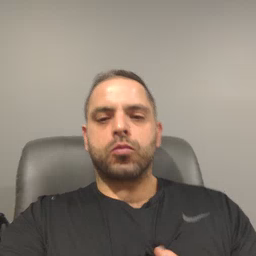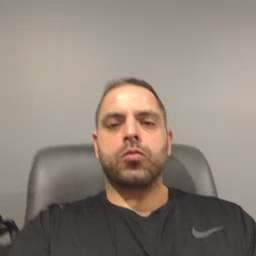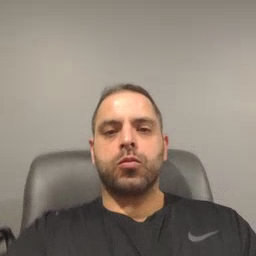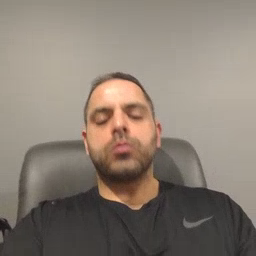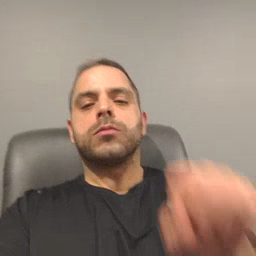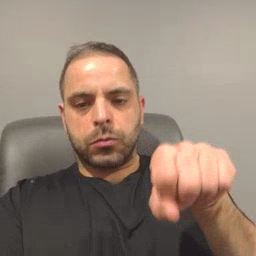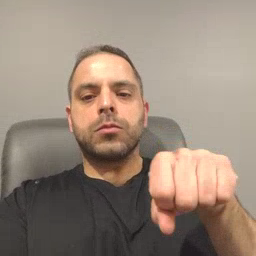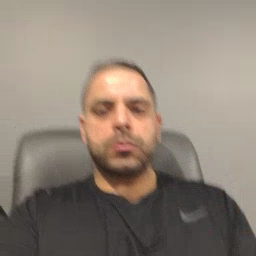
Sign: yes